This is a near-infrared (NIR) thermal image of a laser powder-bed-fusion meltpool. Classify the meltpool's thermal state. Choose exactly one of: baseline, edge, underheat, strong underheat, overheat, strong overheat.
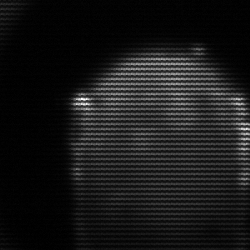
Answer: edge